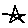
Label: star